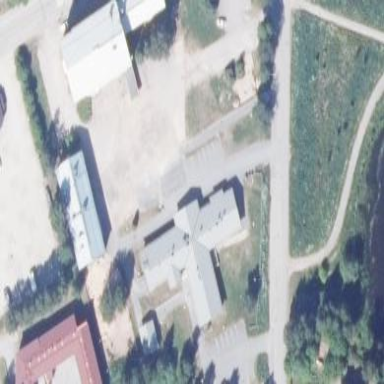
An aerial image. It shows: Public building.